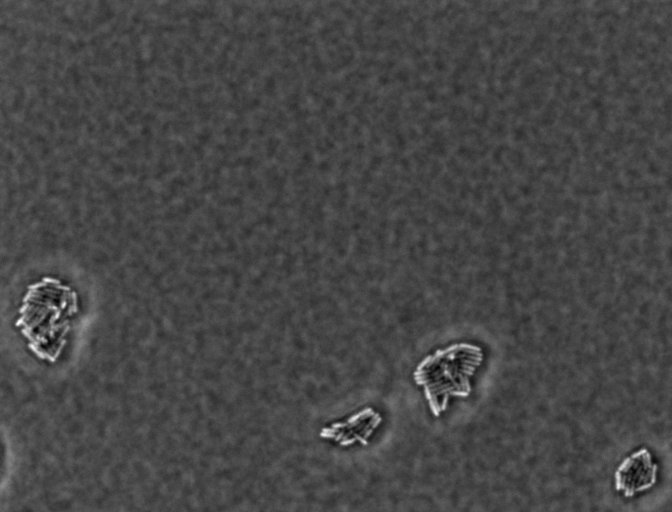
Escherichia coli 1612